Field crop: tomato
Growth stage: 1
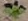
Species: solanum